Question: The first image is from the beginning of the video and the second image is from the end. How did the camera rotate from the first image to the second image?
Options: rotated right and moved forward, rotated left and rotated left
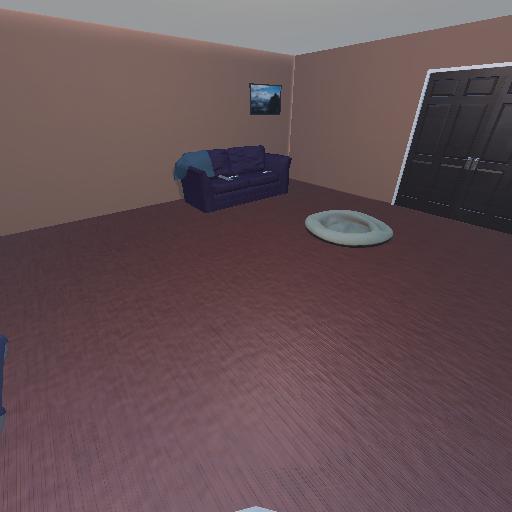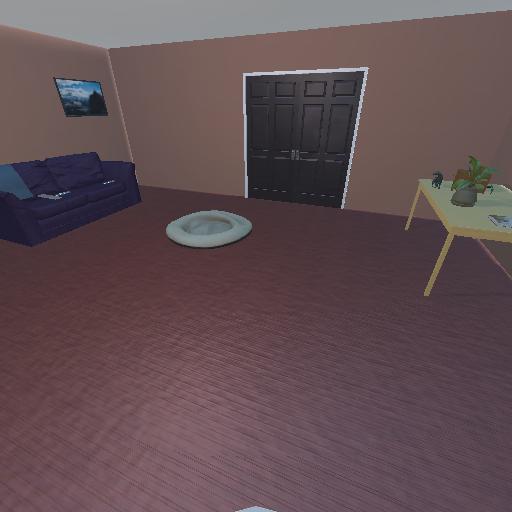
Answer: rotated right and moved forward